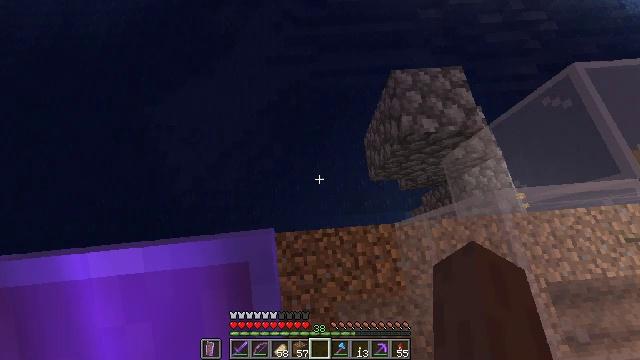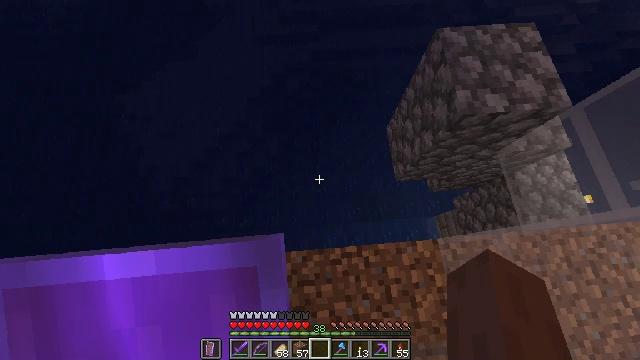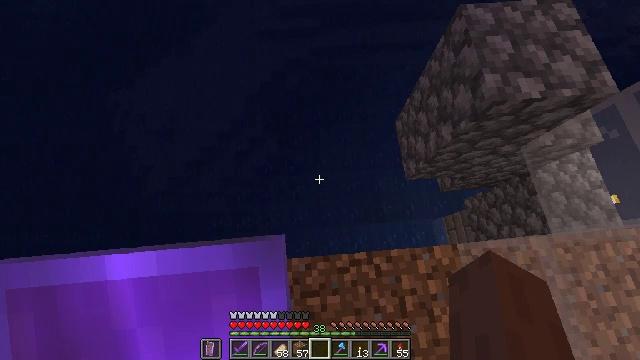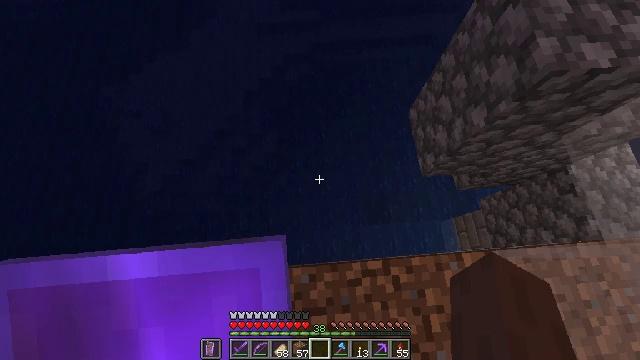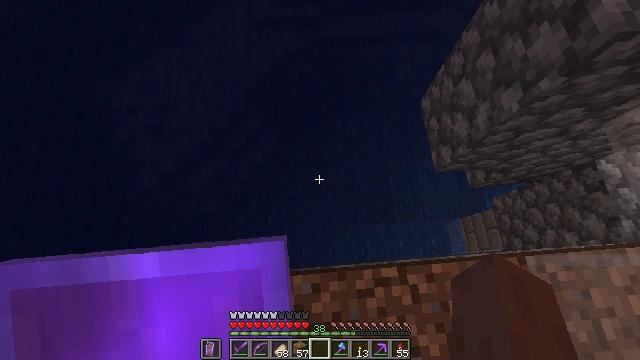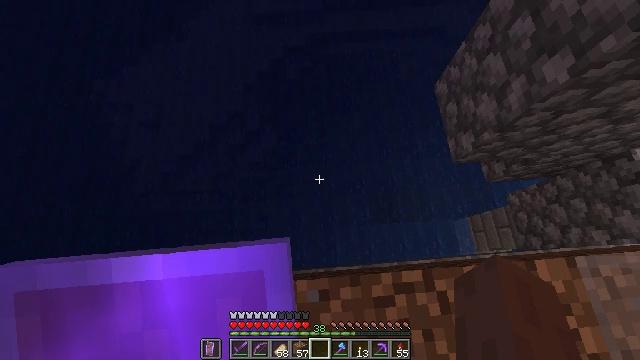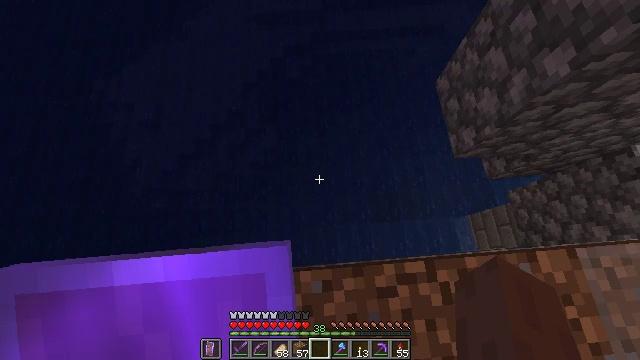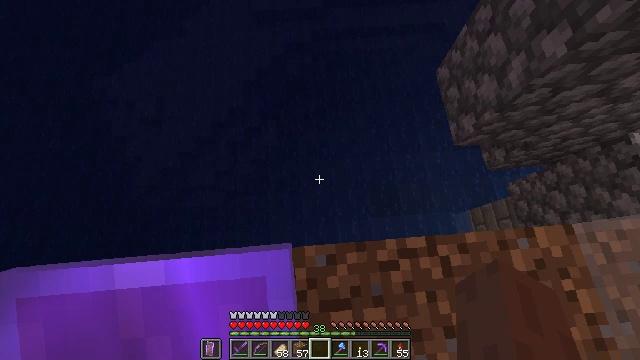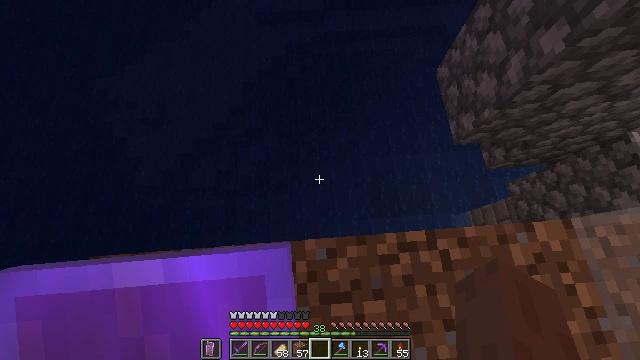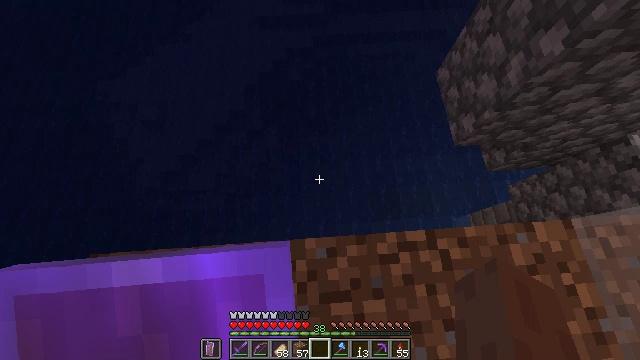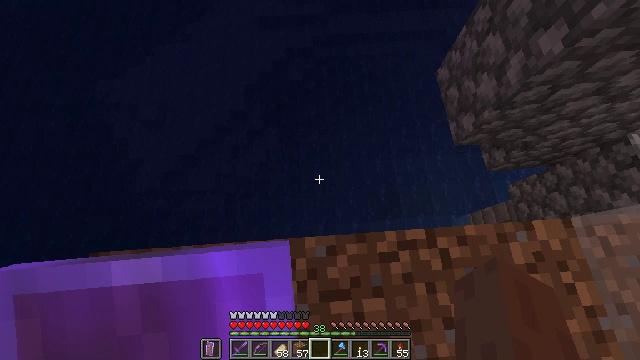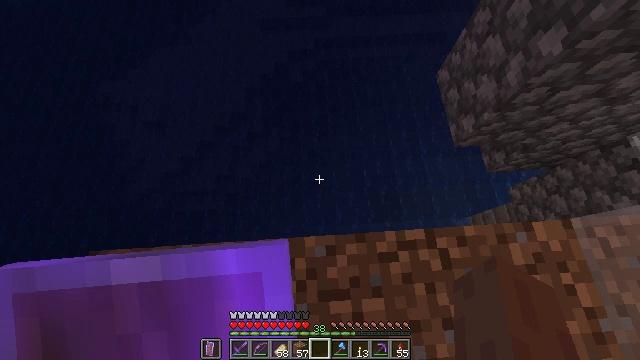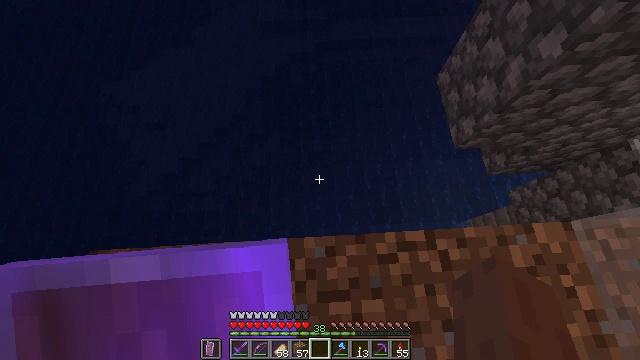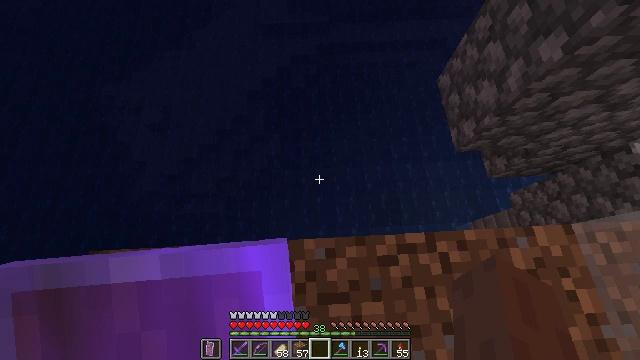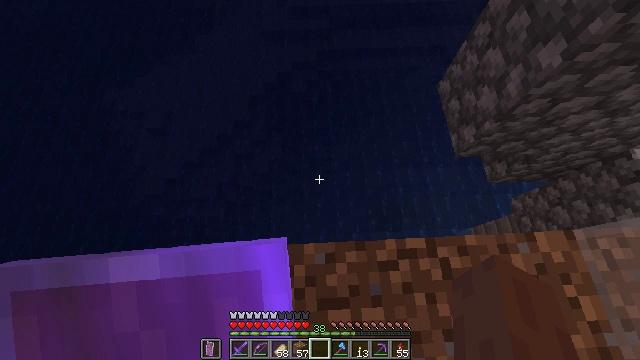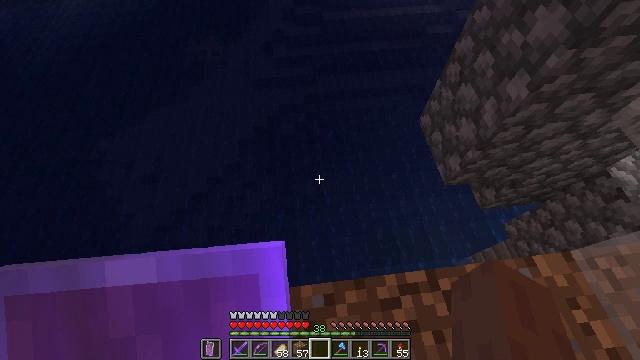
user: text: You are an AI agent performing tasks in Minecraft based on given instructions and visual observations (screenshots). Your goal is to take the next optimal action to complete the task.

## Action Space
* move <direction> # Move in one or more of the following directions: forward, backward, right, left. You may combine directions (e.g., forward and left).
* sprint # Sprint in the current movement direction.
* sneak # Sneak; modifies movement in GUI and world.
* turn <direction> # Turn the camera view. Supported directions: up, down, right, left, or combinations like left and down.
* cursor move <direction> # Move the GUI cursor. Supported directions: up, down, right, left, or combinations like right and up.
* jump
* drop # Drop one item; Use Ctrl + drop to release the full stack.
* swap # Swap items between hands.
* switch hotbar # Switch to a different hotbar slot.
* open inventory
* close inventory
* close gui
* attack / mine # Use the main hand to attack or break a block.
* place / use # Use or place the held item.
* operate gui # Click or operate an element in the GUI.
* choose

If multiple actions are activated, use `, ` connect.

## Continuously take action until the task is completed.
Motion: motion action
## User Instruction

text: Remove the torch from its spot.
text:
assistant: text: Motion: no_op
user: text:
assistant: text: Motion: move right
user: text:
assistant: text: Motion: move back and move right
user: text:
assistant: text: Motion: move back and move right
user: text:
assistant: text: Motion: move back
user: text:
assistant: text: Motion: move back
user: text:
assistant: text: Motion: no_op
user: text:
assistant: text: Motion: no_op
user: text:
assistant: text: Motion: no_op
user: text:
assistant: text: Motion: no_op
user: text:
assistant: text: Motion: no_op
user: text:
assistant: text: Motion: no_op
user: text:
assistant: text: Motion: no_op
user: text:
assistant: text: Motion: turn up
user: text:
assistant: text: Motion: turn right and up
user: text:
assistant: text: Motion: turn right and up
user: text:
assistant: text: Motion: turn right and up
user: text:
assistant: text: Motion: turn right and up
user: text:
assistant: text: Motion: turn right and up
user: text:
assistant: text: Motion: turn right and up
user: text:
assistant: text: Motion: no_op
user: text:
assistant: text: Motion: no_op
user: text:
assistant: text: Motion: no_op
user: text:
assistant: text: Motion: move back, turn left
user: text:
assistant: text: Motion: move back, turn left
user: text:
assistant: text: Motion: move back, turn left
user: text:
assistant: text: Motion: move back, turn left
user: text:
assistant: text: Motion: no_op
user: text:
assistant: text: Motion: no_op
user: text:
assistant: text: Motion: no_op